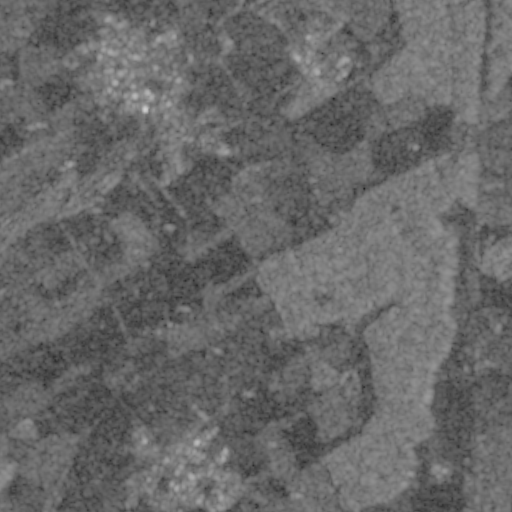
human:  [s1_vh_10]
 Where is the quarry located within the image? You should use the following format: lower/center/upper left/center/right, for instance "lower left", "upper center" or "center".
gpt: The quarry is located in the upper right of the image.
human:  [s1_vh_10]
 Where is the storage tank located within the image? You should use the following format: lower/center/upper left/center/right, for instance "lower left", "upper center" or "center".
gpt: The storage tank is located in the upper left of the image.
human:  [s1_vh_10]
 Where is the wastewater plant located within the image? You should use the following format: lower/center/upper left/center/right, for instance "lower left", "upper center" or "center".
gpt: The wastewater plant is located in the upper left of the image.
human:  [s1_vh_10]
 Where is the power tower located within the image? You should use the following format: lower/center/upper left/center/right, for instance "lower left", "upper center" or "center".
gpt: There is no power tower in the image.

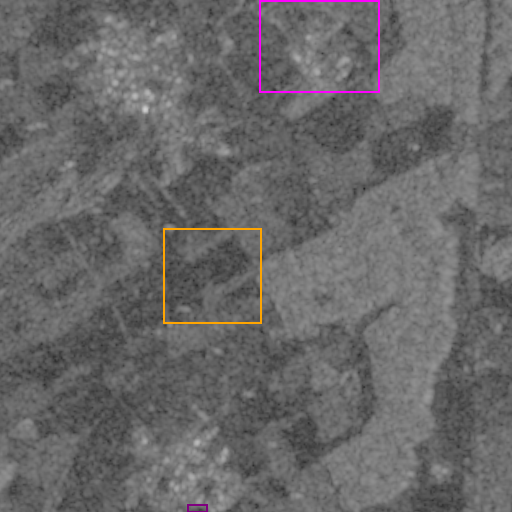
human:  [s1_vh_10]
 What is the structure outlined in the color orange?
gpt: The structure outlined in orange is a crop field.
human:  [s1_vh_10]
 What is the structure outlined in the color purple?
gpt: The structure outlined in purple is a park.
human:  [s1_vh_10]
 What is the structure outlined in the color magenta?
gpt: The structure outlined in magenta is a quarry.
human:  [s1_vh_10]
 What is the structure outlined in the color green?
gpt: There is no green outline.